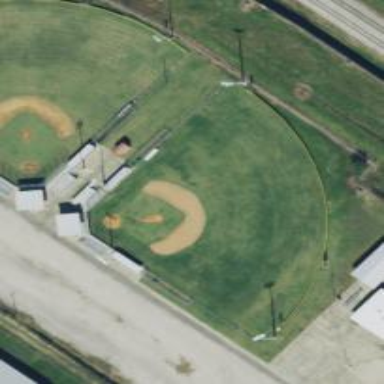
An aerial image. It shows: Baseball pitch for leisure and sports activities.